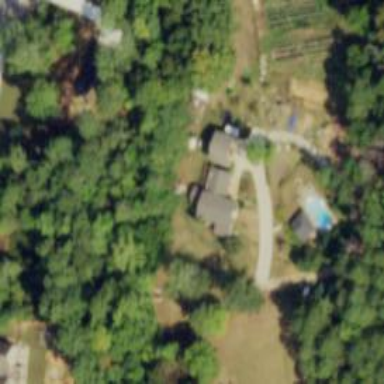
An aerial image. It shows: Driveway.